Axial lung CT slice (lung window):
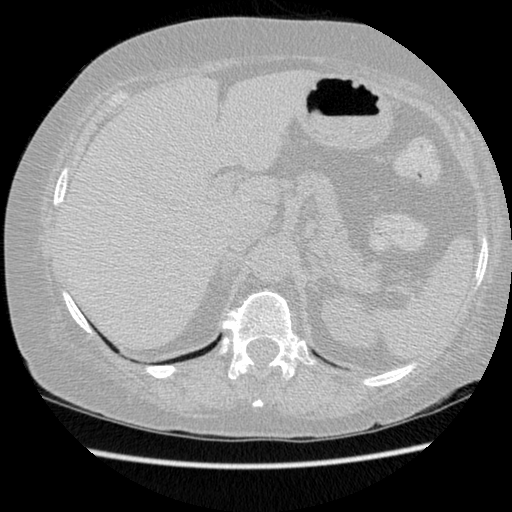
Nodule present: no